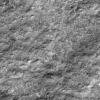
Atmospheric dust classification: not_dusty